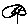
Label: flower